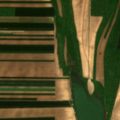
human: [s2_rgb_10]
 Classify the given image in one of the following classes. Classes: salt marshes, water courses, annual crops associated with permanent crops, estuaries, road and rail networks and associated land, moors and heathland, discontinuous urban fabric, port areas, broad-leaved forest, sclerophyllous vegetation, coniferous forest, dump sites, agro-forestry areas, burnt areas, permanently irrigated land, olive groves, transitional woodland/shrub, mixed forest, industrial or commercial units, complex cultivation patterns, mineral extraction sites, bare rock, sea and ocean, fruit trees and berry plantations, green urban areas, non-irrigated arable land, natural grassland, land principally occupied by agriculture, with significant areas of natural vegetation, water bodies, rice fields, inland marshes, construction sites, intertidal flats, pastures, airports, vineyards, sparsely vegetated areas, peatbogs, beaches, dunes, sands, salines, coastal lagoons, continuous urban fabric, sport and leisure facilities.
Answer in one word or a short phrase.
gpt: non-irrigated arable land, fruit trees and berry plantations, land principally occupied by agriculture, with significant areas of natural vegetation, transitional woodland/shrub, water bodies